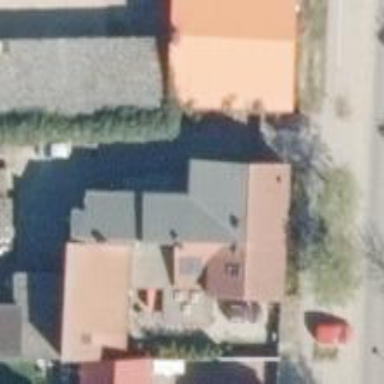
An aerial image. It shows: Semidetached house.